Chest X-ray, AP view. Patient: 61 years old, sex F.
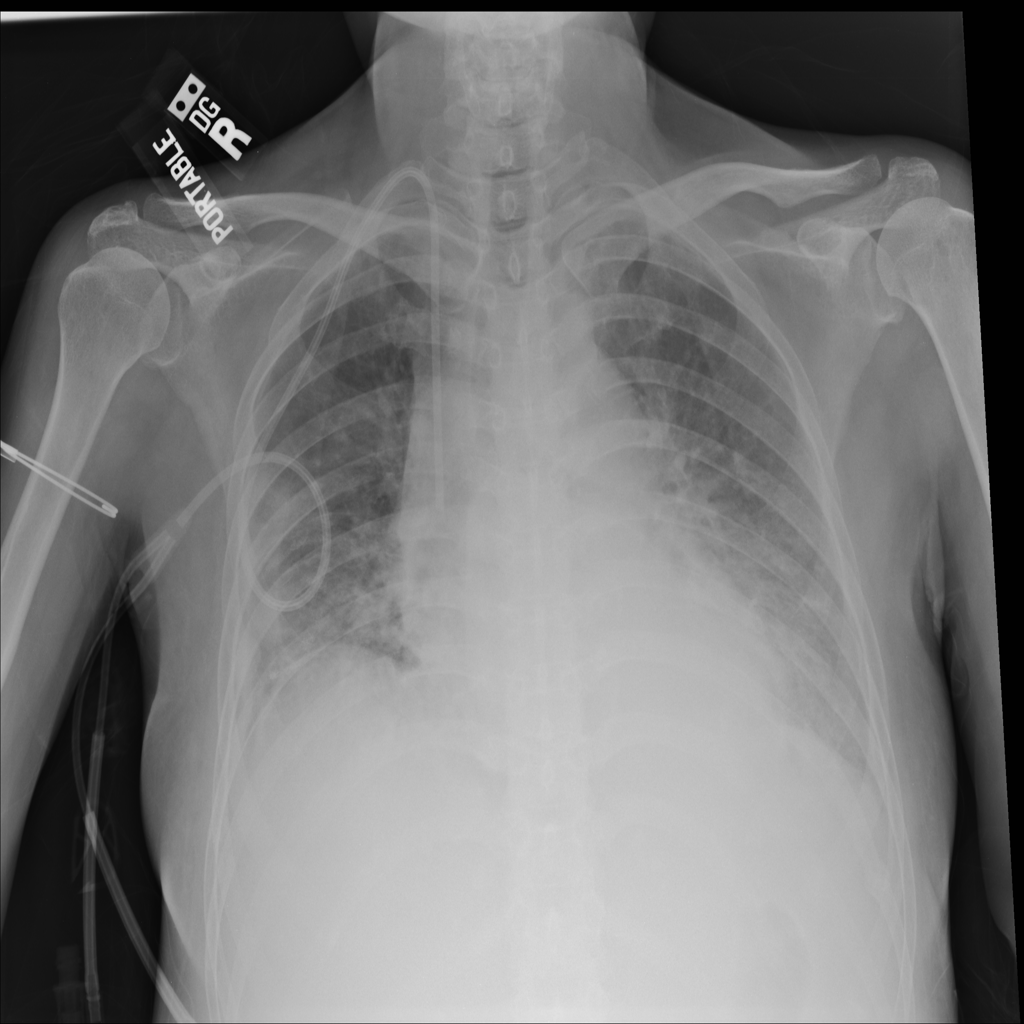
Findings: Infiltration